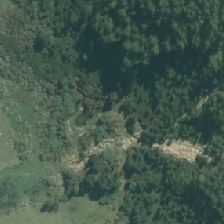
Land cover: grose_broom